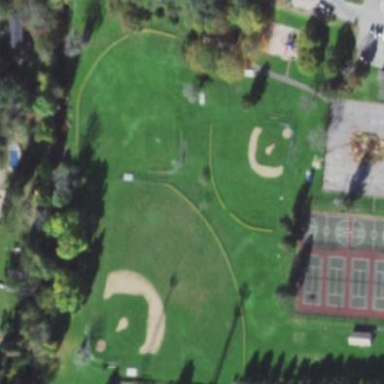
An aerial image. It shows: Baseball pitch for leisure land activities.